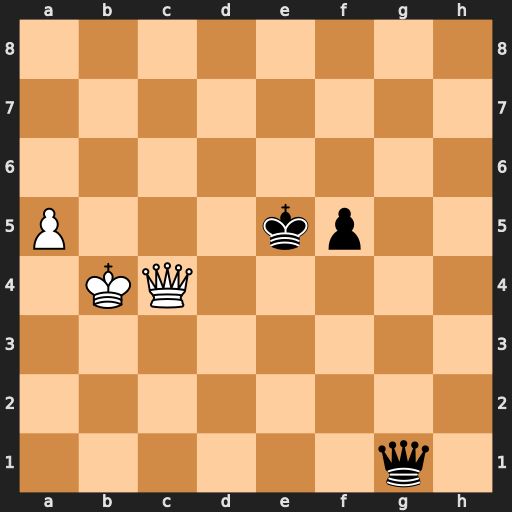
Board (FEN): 8/8/8/P3kp2/1KQ5/8/8/6q1
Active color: w
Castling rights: -
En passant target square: -
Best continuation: Qc5+ Qxc5+ Kxc5